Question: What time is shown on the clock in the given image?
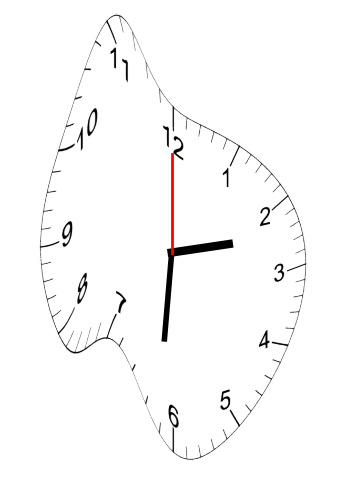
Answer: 02:31:00